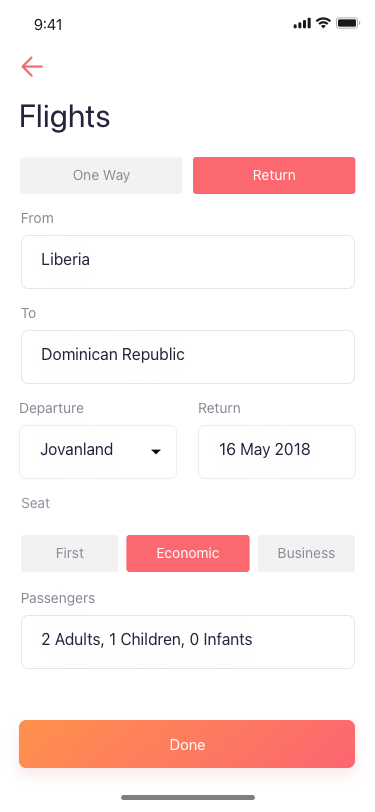
Text in this UI design:
One Way
Return